Question: Is this possible to make table like this picture. Can we draw line between two cells. Please give the suggestion if this is possible. Between table highlighted cells are tasks which show start and end date. Can we link these two cells like this image in HTML or j-query.
.
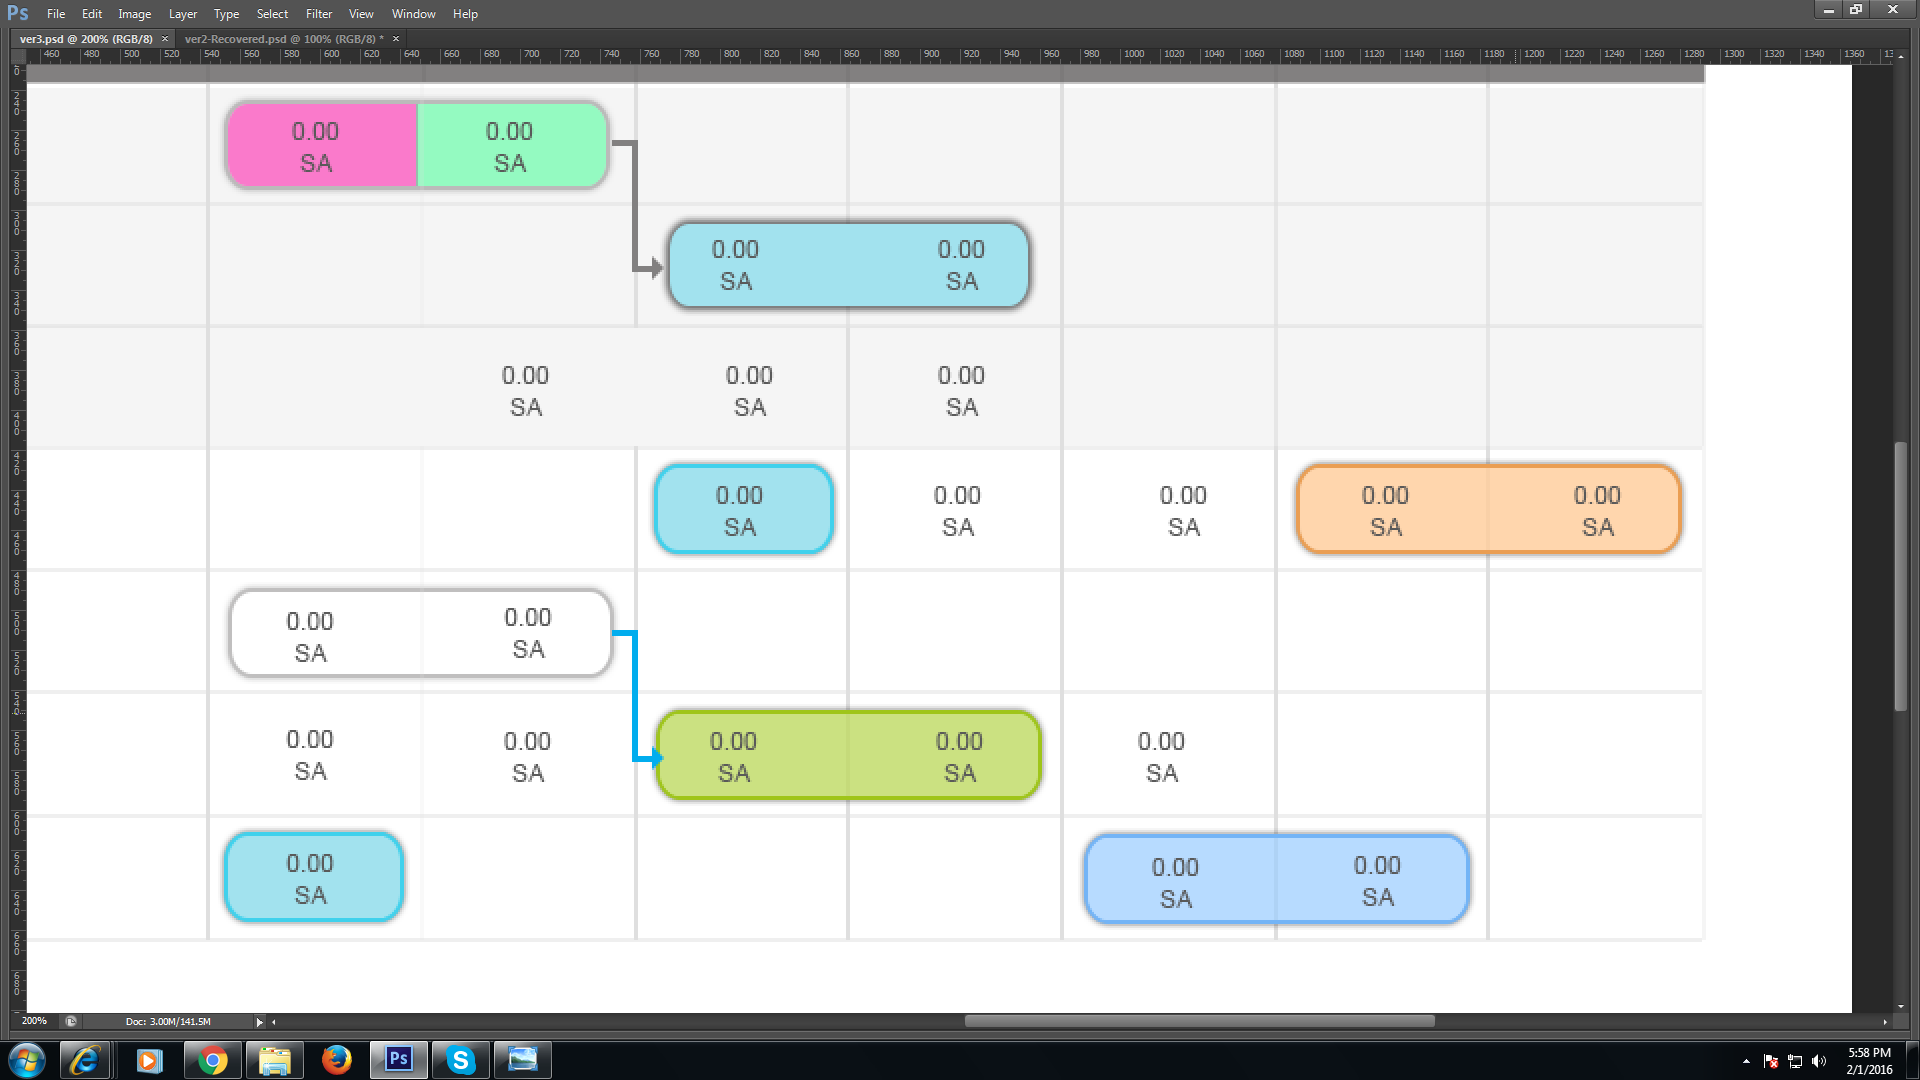
Answer: One solution is to use a library like JSPlumb which is used to connect div-elements to each other.
'''
<div id="source"></div>
<div id="target"></div>
<script>
jsPlumb.ready(function() {
jsPlumb.connect({
source:$('#source'),
target:$('#target'),
anchors: ["Right", "Left"],
connector: ["Flowchart"]
});
});
</script>
'''
See this fiddle (where i have added a div to each cell to be able to style it better)
<URL>